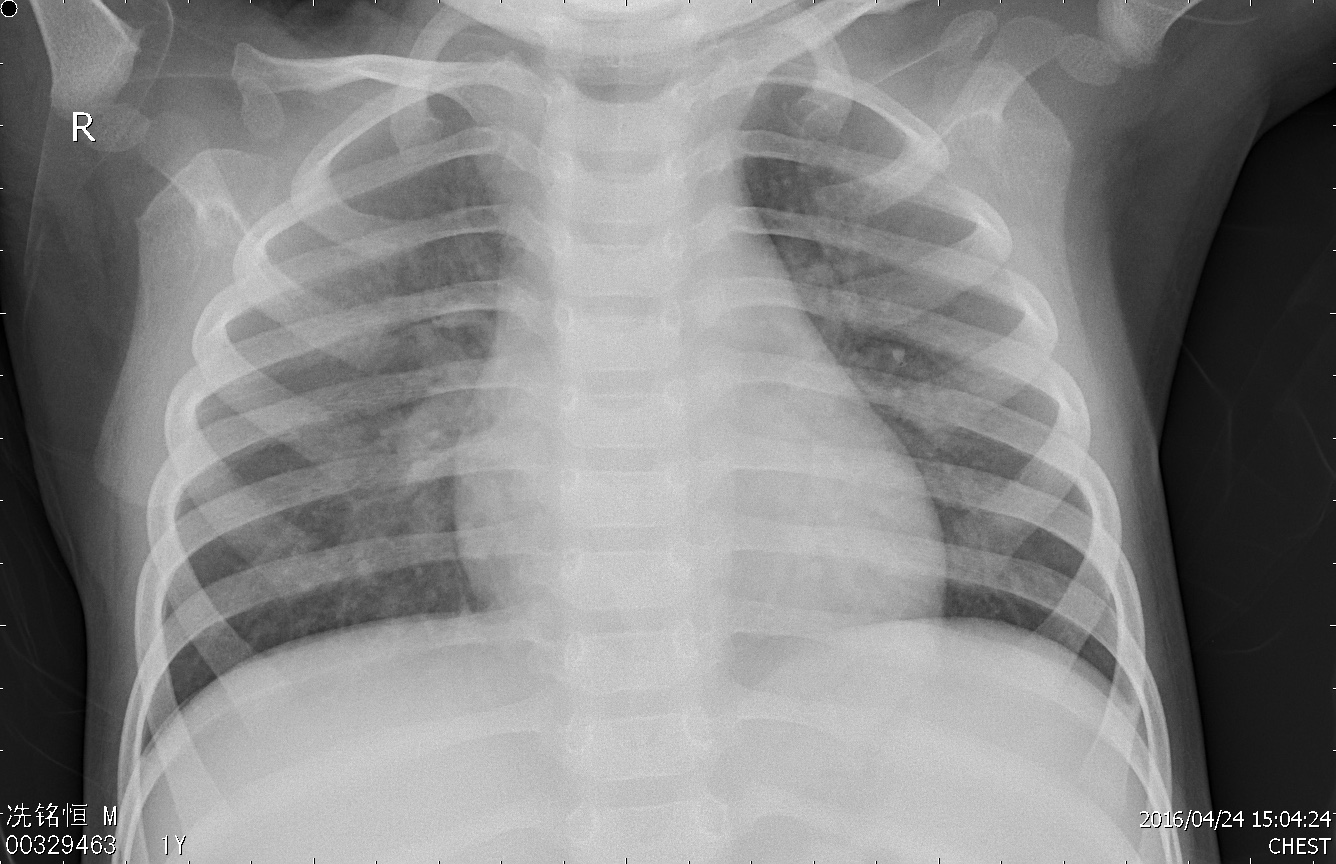
Diagnosis: NORMAL